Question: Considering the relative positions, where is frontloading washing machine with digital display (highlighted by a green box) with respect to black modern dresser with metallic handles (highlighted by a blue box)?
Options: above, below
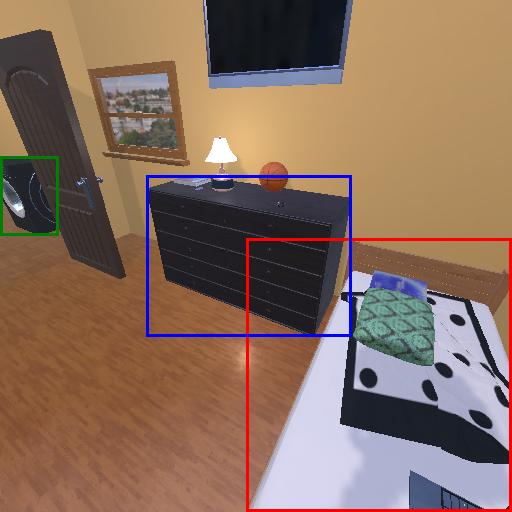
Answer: above